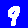
Digit: 9